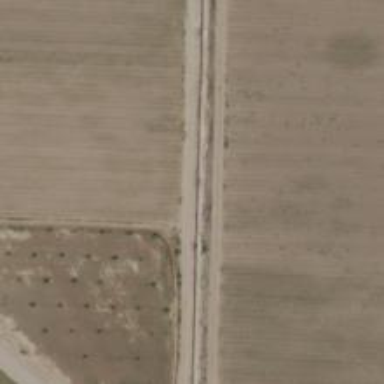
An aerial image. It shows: Irrigation culvert used for service.